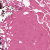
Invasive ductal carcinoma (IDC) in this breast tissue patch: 0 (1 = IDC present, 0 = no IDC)